Aerial crown-view tile of a tropical tree (Barro Colorado Island, Panama), acquired 20240918:
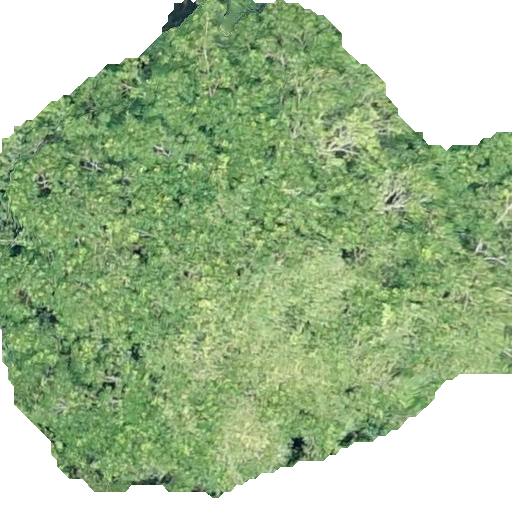
Species: Hura crepitans
GBIF accepted scientific name: Hura crepitans
Crown area: 319.617 m²